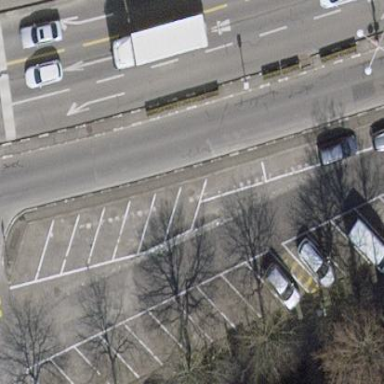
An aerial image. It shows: Parking area with surface.